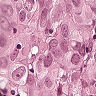
Metastatic tissue present: yes